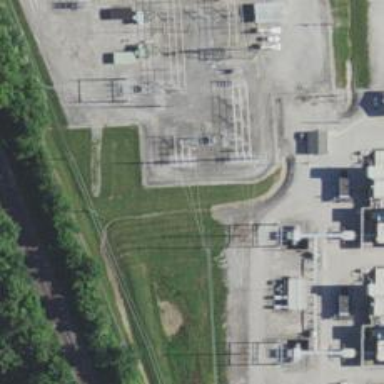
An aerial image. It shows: Switch for power supply.